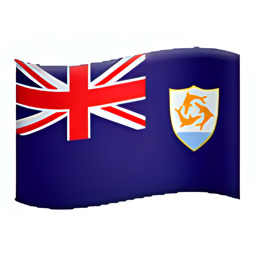
Name: flag for anguilla
Emoji: 🇦🇮
Group: Flags
Sub-group: country-flag